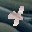
Label: 4